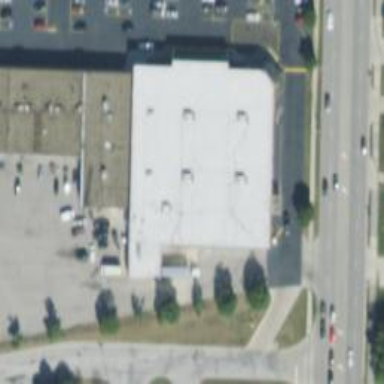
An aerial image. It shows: Pharmacy providing healthcare services.